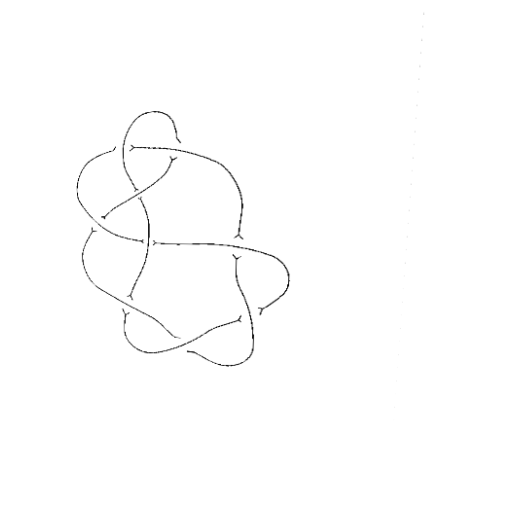
Crossing number: 9